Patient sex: M
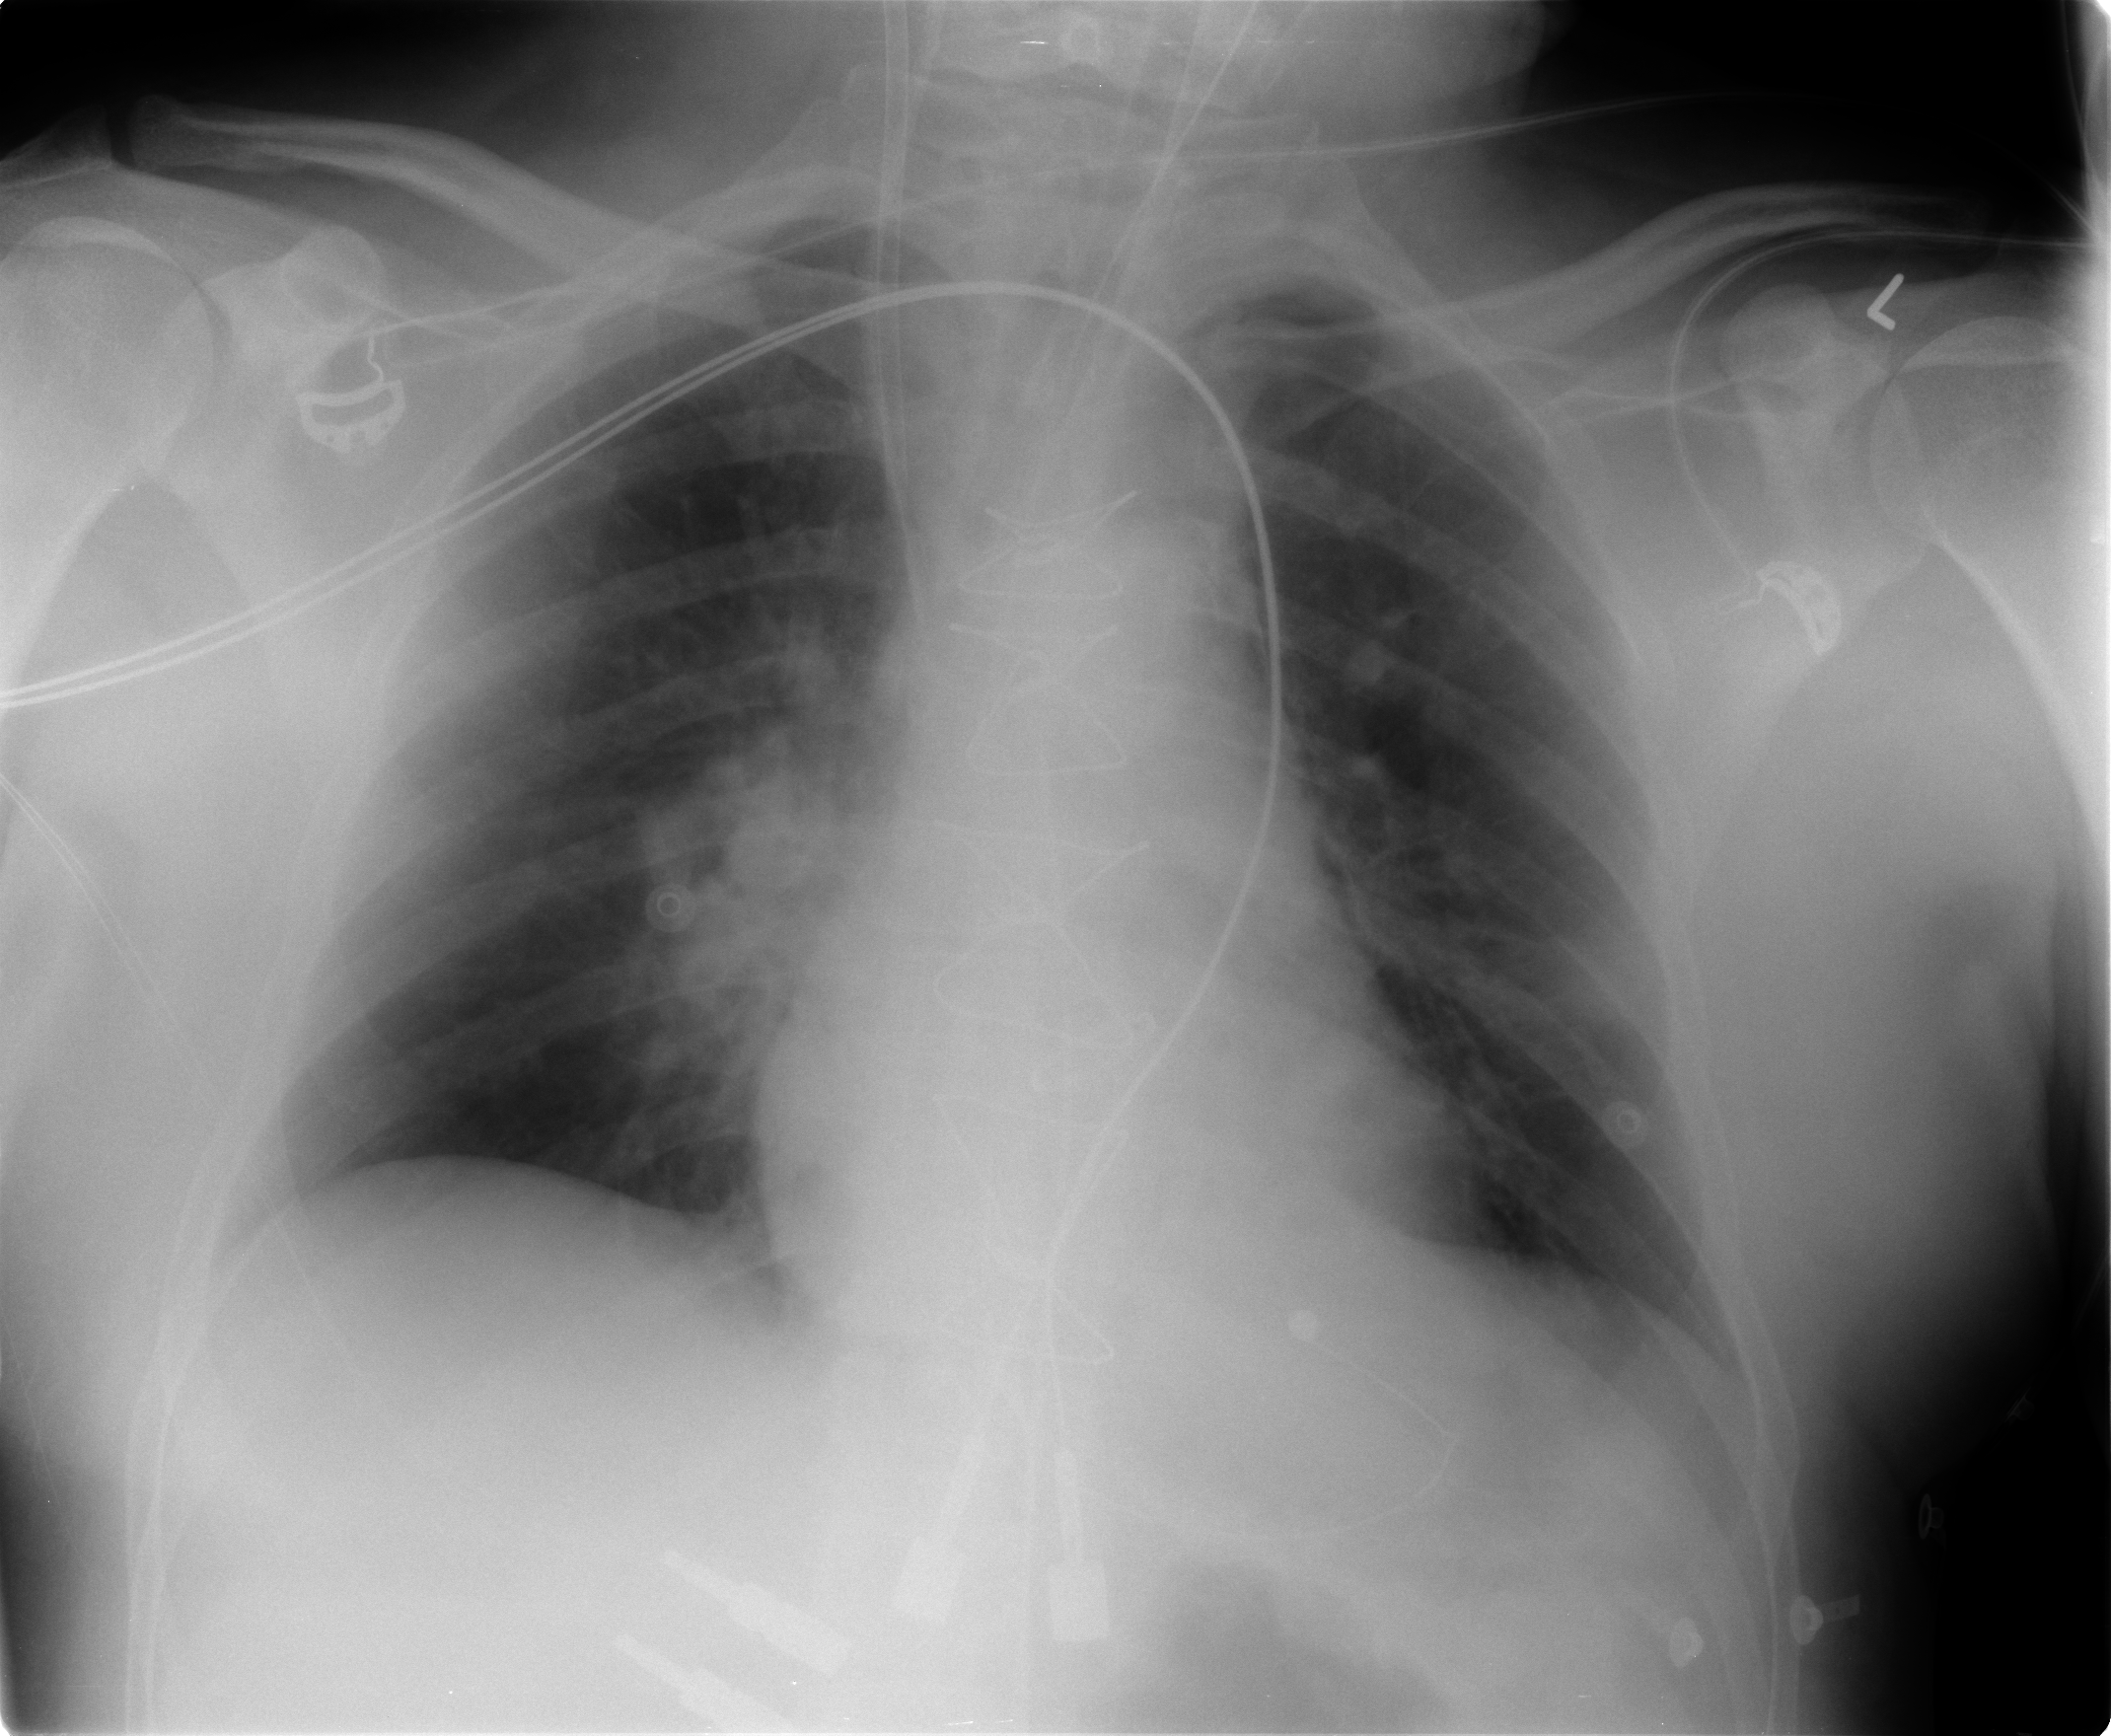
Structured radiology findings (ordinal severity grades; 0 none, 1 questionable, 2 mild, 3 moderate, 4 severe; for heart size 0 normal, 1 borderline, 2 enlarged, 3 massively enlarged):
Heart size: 0
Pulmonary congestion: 3
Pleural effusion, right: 2
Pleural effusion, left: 0
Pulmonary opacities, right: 0
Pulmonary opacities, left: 0
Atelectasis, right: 2
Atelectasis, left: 2